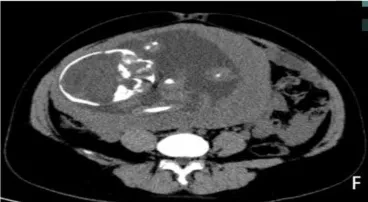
(F) Lower abdomen CT showing the 29-week fetal morphology. ADC, apparent diffusion coefficient; DWI, diffusion-weighted imaging.
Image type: radiology (ct)